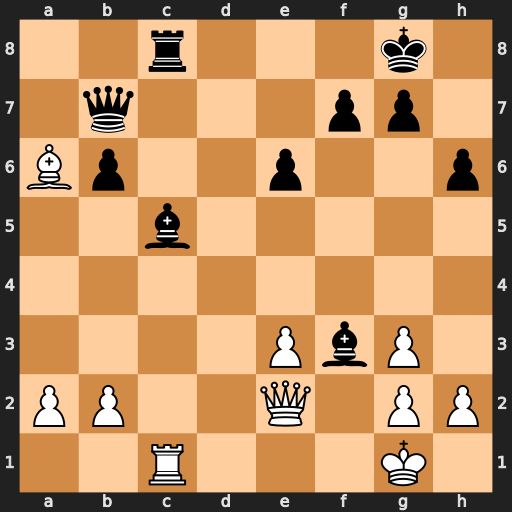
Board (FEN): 2r3k1/1q3pp1/Bp2p2p/2b5/8/4PbP1/PP2Q1PP/2R3K1
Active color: w
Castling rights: -
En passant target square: -
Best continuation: gxf3 Bxe3+ Kg2 Rxc1 Bxb7